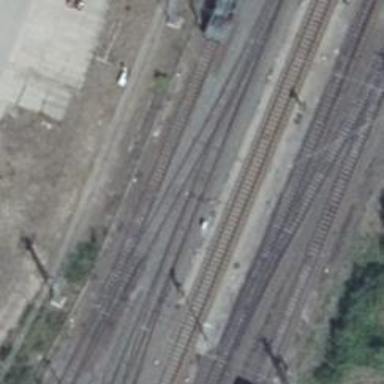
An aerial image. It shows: Railway switch.